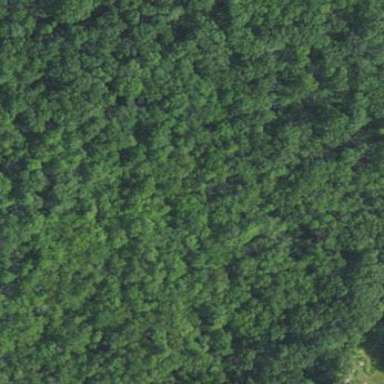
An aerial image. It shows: Mixed leaf woodland.